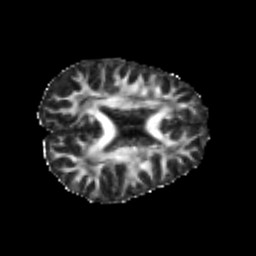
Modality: FA
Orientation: axial
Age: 23
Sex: male
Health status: healthy
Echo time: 0.074 s